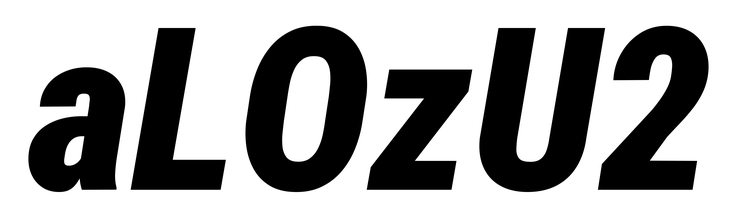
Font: Roboto-Italic_Condensed_Black_Italic